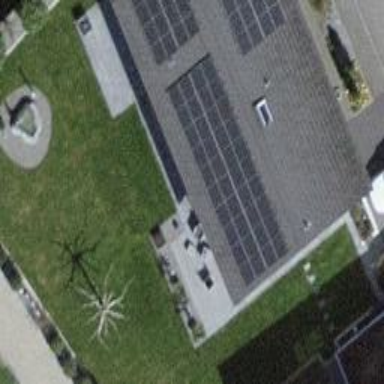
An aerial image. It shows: Solar photovoltaic panel generator.